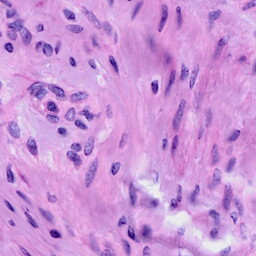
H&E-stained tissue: Cervix